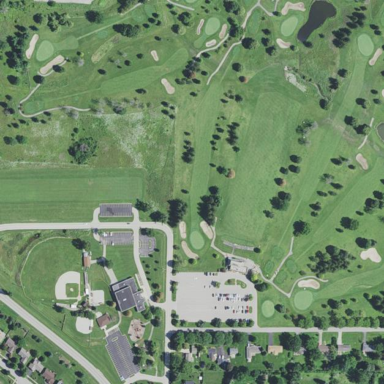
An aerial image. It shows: Rough area on grassy golf course.